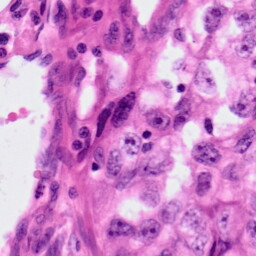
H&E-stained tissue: Lung